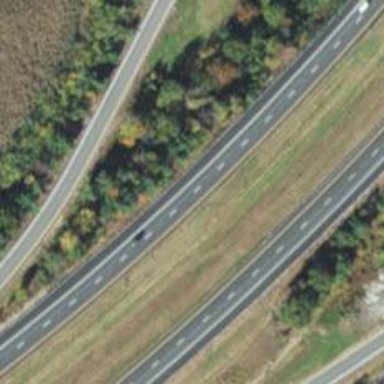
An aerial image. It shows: Asphalt motorway.